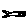
Label: fish